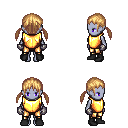
a pixel art fantasy rpg character, female body template, dark elf, purple skin, gold chest armor, gold greaves, light blonde twin-tailed hairstyle, metal gloves, black shoes, four views (front, back, left, right), 2x2 character sprite sheet, small pixel art, hard edges, no anti-aliasing